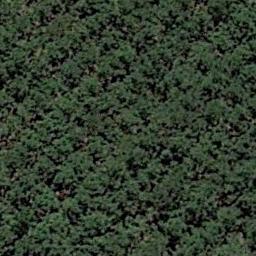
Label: forest